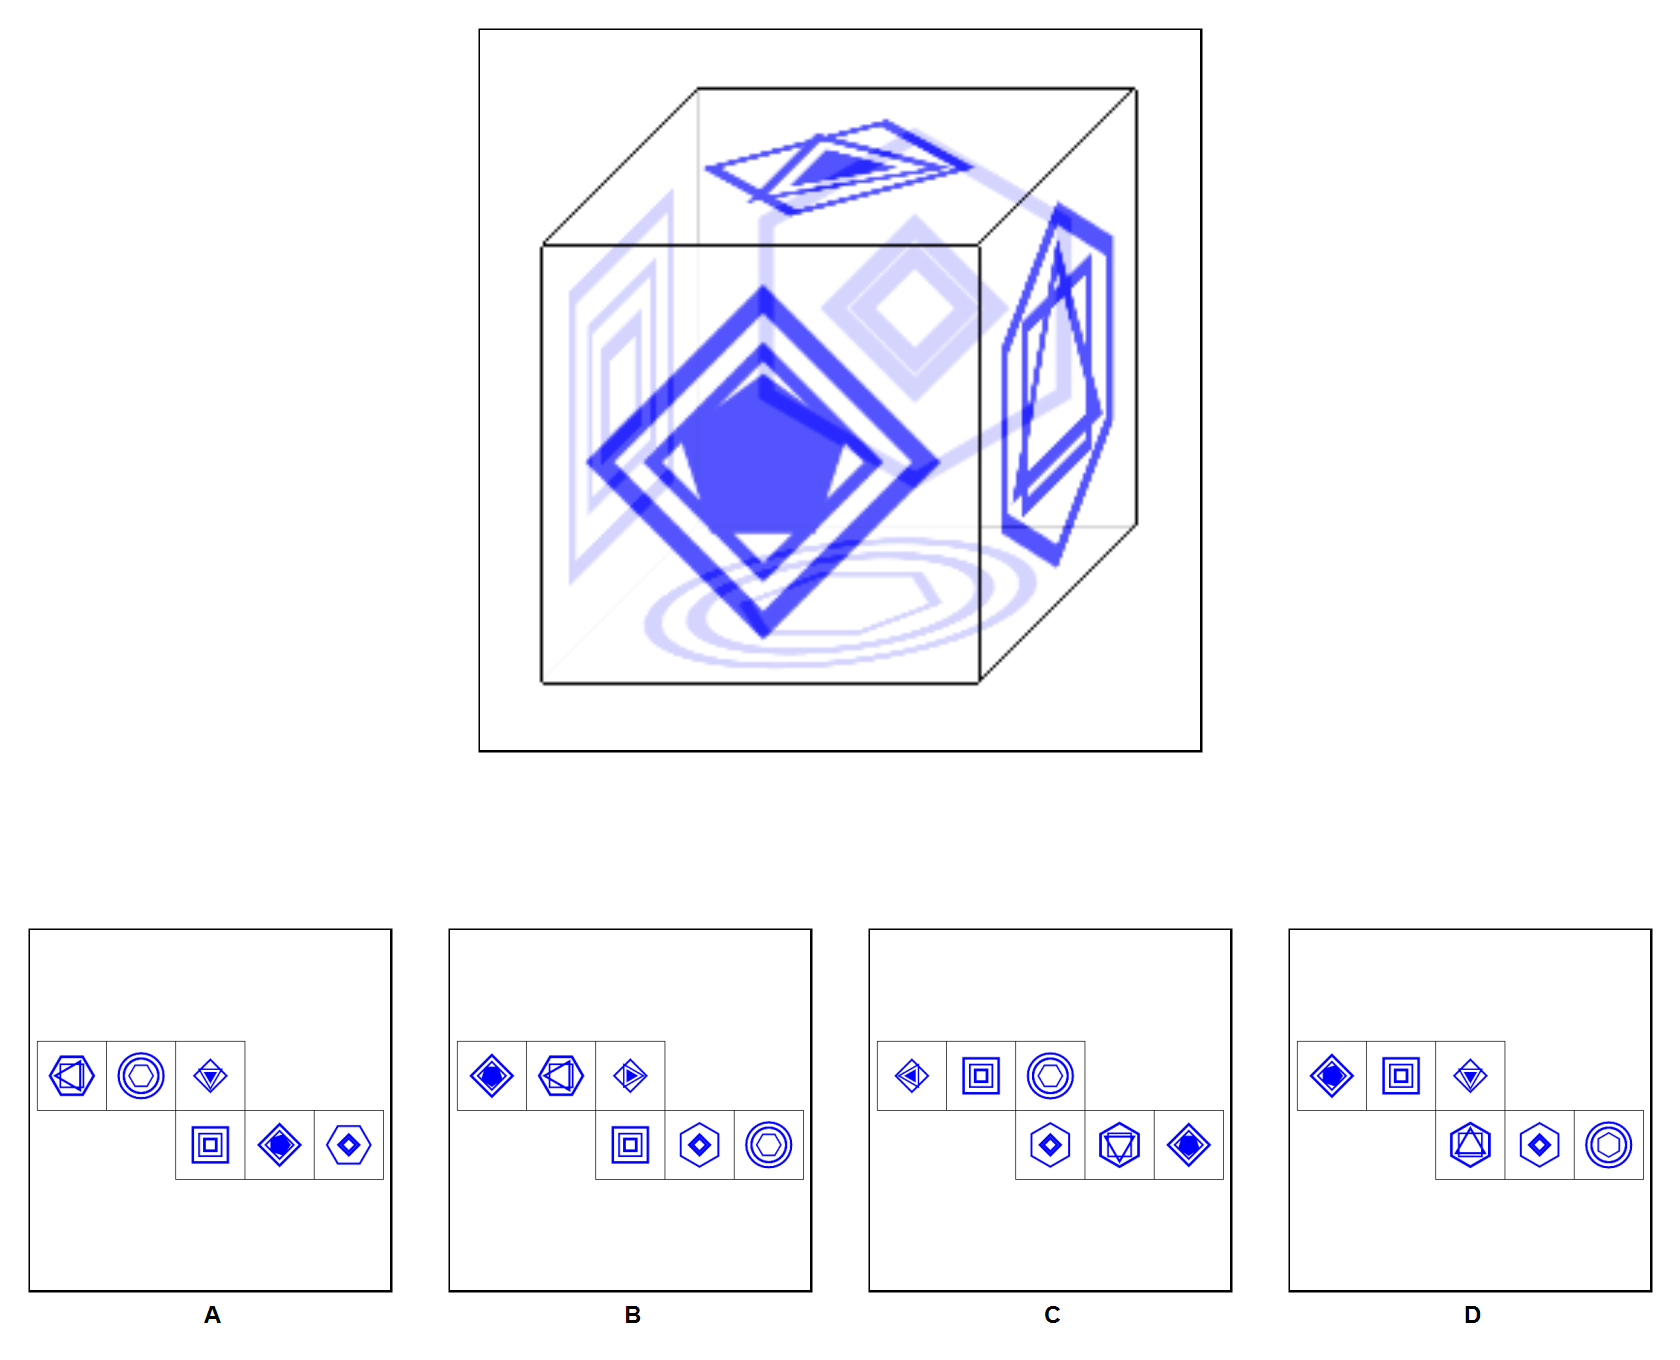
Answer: C